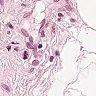
Metastatic tissue present: no